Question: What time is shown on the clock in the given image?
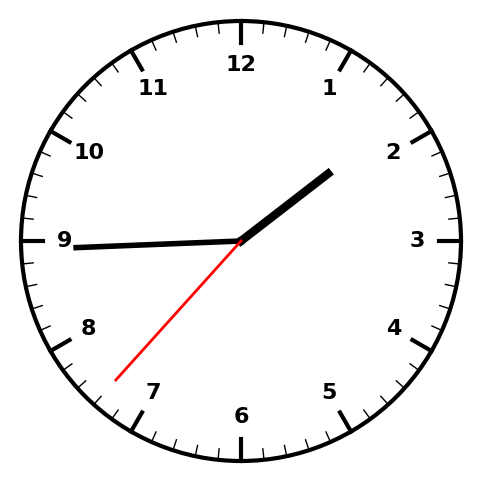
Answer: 01:44:37